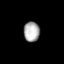
Tissue: prostate
Cell type: Endothelial cells
Senescence score: 0.6946
Nuclear area (px): 314
Mean DAPI intensity: 172.217